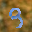
Label: 3